Question: I am making an app where I have a container view that is half the screen of my view controller. From the container view controller's class I am trying to access and manipulate a view that sits out side of the container view. (picture below)

I am trying to access and add items to the scroll view from the container view class like so:
'''
parent = (GFProfileViewController*)[self parentViewController];
UIScrollView *scroll = (UIScrollView *)[parent.view viewWithTag:222];
parent.titleHolders.contentSize = CGSizeMake(320 * 4,60);
UILabel *testLabel = [[UILabel alloc] init];
[testLabel setFrame:CGRectMake(0, 0, 100, 40)];
[testLabel setText:@"My Test label"];
[parent.titleHolders addSubview:testLabel];
scroll.backgroundColor = [UIColor blueColor];
'''
how ever does not work. I tried even accessing the view from the parents "view with tag" method.
neither works.
I know the code is fine because when I move it to the parent vc all works as expected. I need to be able to manipulate the view from the container though. Can anyone help?
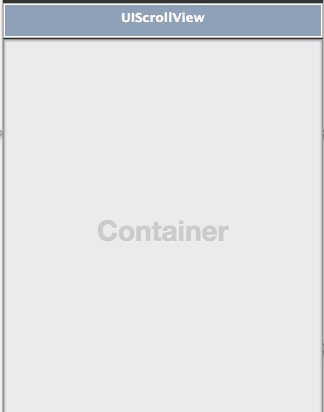
Answer: As nhgrif says, don't do that.
You should treat another view controller's views as private.
Again, as nhgrif says, create a public method in the parent view controller that takes the information needed and does the displaying itself.
If the view controllers are just being initialized then the parent view controller's view hierarchy may not exist yet. In that case you'd want to set properties to hold the value(s) you want to display, and then display them in your viewWillAppear method.
With storyboards and iOS >= 6, you can set up the child view controller using an embed segue, and then in your prepareForSegue method you can set the parent view controller up as the child view controller's delegate. That's a clean way to have the child communicate back to the parent. (I have a <URL>